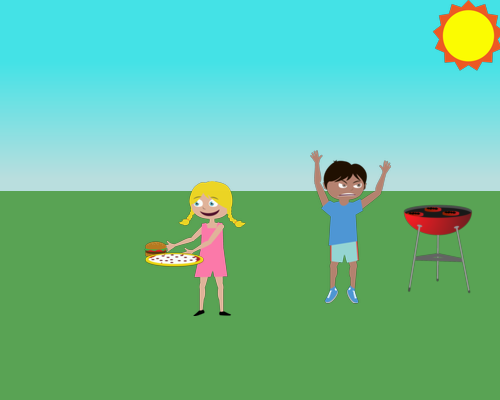
there is a small sun to the upper left center is a happy girl holding a pizza and a burger to her left there is an angry guy with hands in the air and a bbq to his right